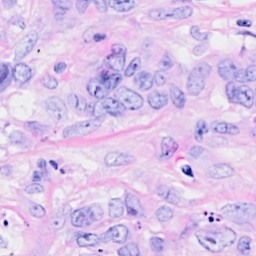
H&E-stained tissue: Breast